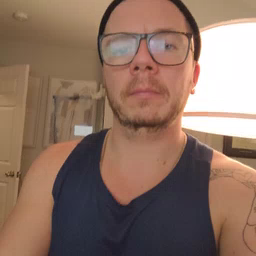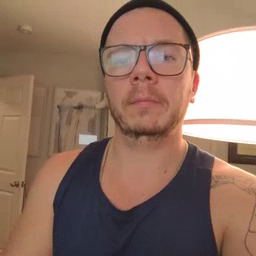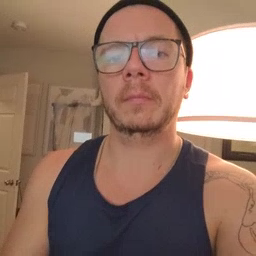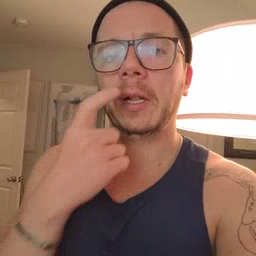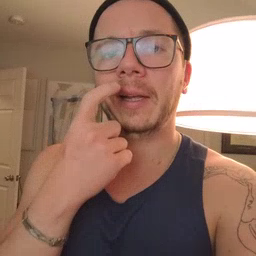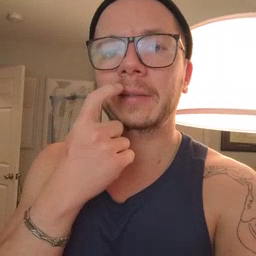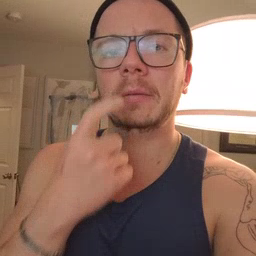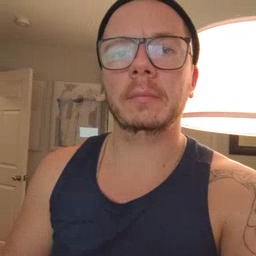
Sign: glasswindow